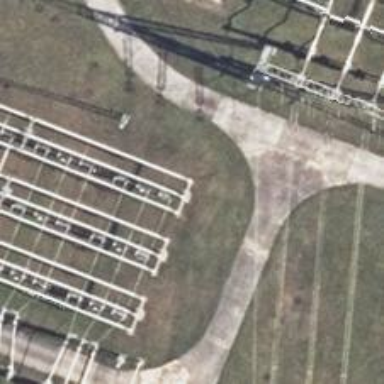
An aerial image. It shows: Power line with three cables configured as busbar.